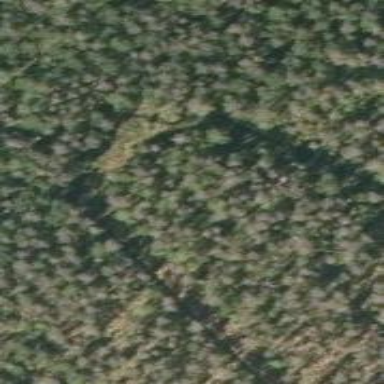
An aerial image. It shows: Needle-leaved woodland.